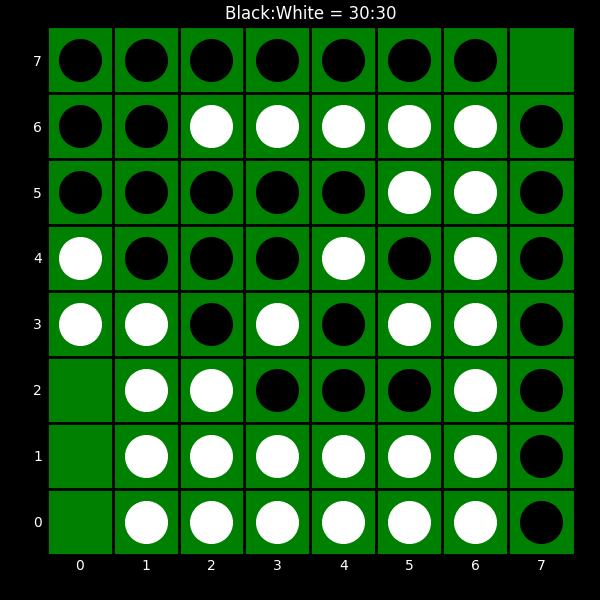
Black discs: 30
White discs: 30